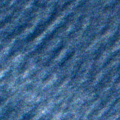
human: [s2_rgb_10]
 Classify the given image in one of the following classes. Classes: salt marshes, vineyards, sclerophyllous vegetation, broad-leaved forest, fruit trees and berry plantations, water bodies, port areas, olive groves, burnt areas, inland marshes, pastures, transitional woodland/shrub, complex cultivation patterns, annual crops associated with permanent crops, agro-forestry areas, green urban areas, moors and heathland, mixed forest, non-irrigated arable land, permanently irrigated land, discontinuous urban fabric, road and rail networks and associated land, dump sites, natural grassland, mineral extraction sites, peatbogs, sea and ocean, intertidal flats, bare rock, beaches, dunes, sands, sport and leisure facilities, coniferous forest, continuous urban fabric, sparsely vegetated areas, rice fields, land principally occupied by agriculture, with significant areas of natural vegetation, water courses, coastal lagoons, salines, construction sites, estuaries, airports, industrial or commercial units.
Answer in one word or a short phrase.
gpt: sea and ocean